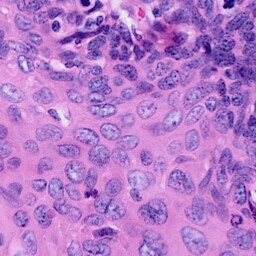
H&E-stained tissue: Cervix